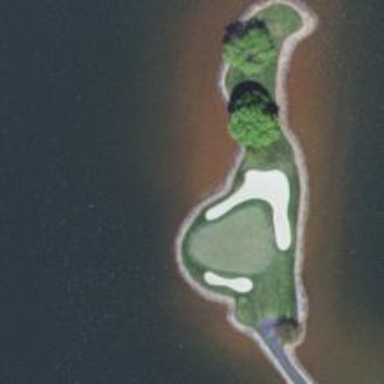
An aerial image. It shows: View of golf hole.